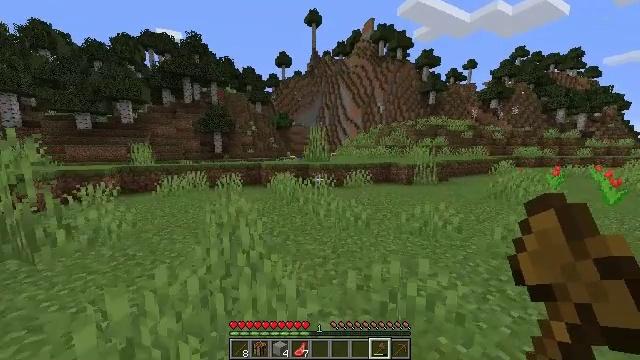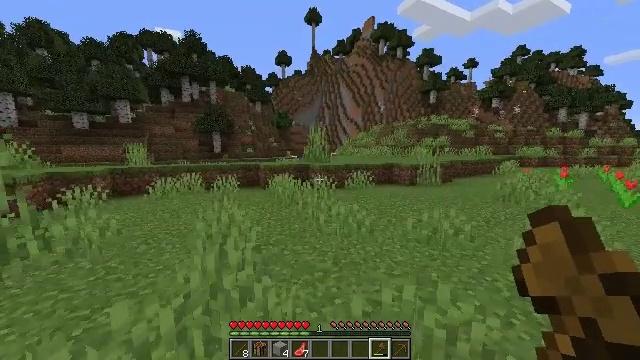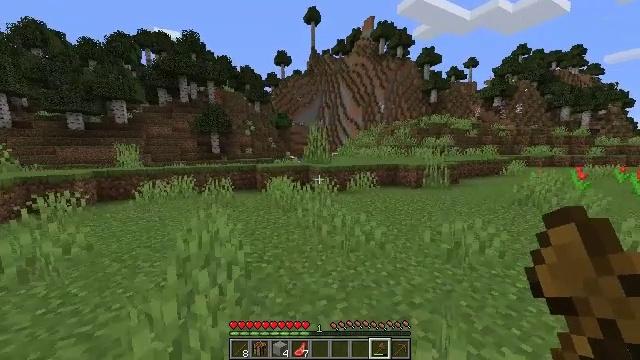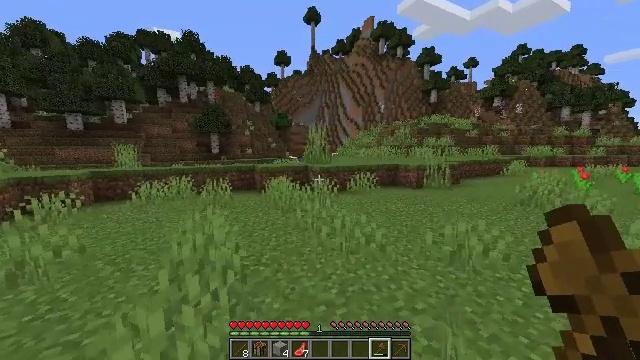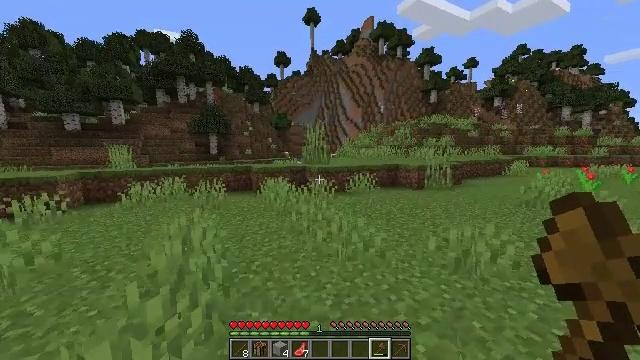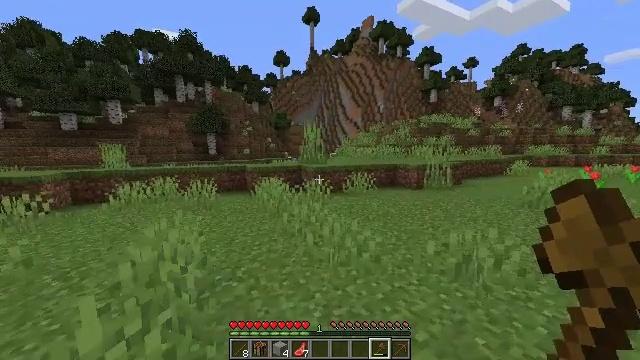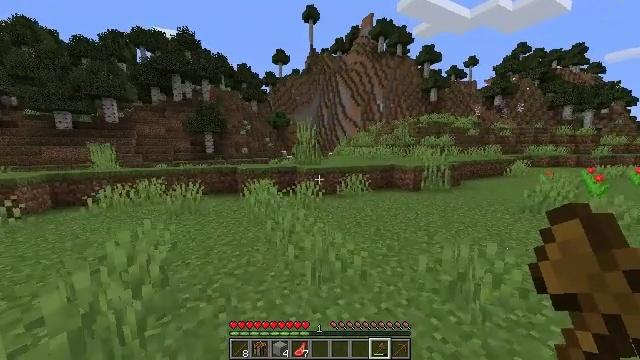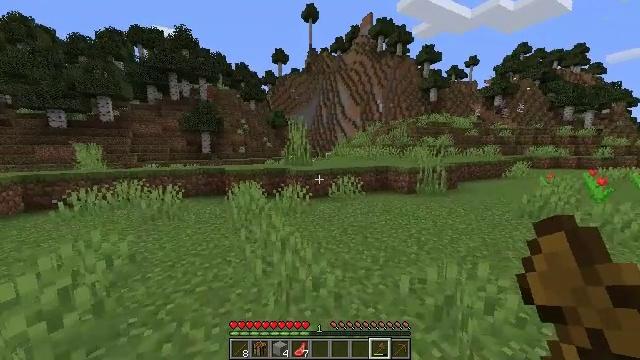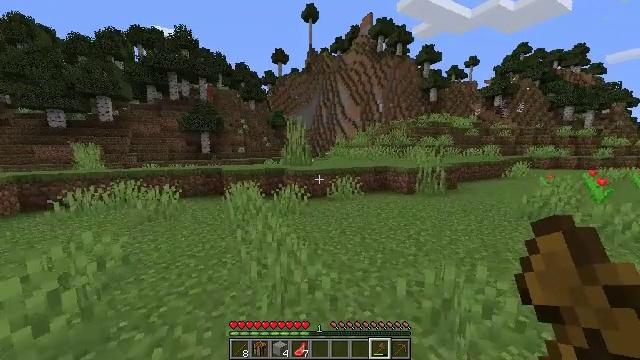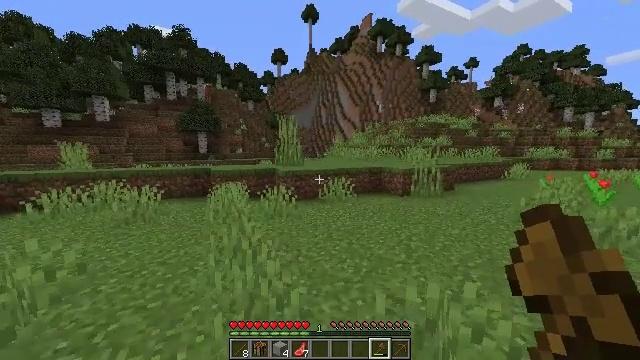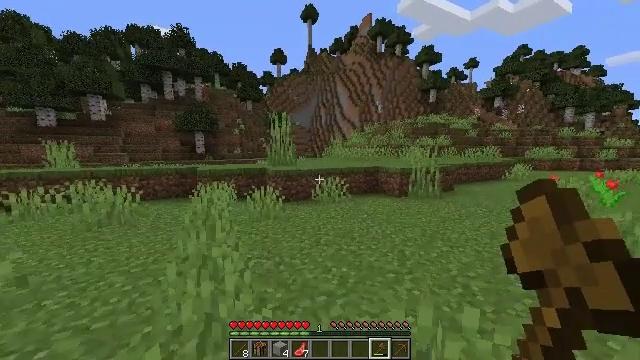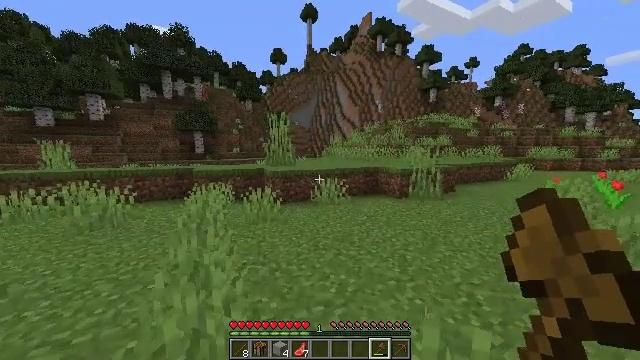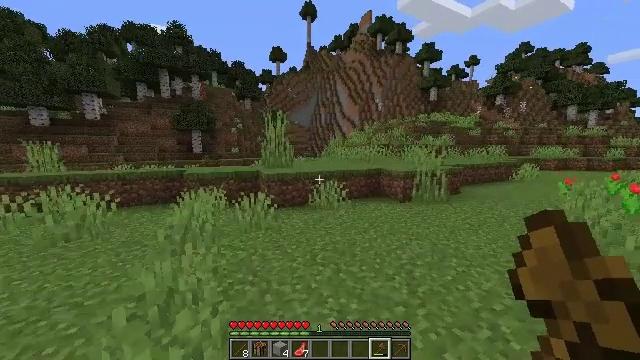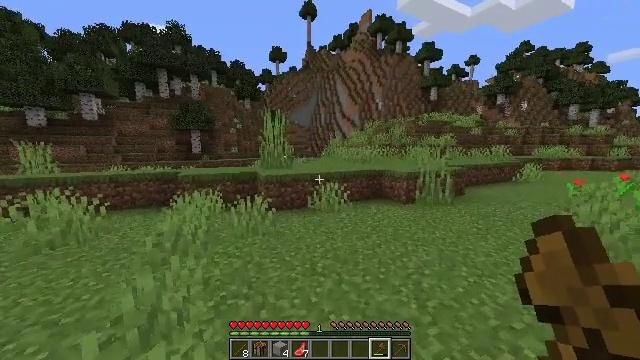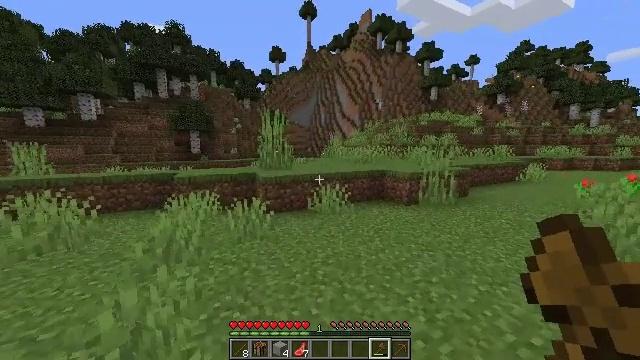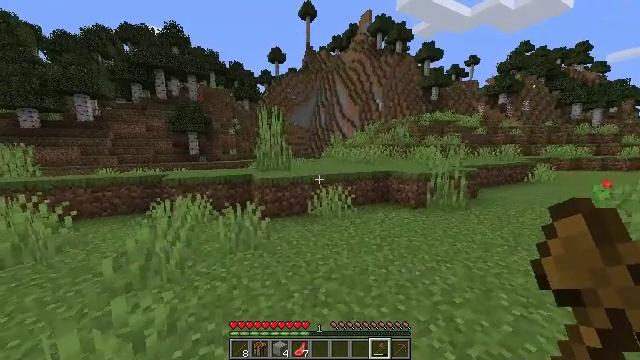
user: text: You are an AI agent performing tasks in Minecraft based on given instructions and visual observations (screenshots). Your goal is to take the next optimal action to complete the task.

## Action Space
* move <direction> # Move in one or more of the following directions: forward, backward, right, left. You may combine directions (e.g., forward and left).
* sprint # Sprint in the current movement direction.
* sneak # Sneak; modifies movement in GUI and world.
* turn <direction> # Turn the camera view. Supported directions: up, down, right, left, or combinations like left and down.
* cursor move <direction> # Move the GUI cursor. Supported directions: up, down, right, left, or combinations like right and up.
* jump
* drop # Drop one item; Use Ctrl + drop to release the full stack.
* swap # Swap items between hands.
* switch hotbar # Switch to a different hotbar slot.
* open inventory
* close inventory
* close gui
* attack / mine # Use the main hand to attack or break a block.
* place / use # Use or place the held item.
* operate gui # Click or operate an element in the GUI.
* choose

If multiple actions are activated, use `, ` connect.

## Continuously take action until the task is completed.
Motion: motion action
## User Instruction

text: Break the grass block.
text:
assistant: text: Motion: move forward
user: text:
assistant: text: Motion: move forward
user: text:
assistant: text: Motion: move forward and move right
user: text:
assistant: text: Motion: move forward and move right
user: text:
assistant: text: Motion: move forward and move right
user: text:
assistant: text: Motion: move forward and move right
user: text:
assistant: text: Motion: move forward and move right
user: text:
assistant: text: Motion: move forward and move right
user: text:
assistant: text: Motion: move forward and move right
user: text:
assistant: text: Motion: move forward
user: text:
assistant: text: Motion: move forward
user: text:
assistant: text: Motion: move forward
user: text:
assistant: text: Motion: move forward
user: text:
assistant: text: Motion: move forward
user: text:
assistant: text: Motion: move forward
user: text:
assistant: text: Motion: move forward
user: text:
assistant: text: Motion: move forward
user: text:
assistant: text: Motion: move forward
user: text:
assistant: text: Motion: move forward
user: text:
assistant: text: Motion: move forward
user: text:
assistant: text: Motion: move forward
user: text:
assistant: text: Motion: move forward
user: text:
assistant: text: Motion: move forward
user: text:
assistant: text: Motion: move forward
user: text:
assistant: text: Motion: move forward and move right
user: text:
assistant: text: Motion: move forward and move right
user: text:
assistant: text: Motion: move forward and move right
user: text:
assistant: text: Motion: move forward and move right
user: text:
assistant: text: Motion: move forward and move right
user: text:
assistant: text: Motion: move forward